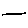
Label: line